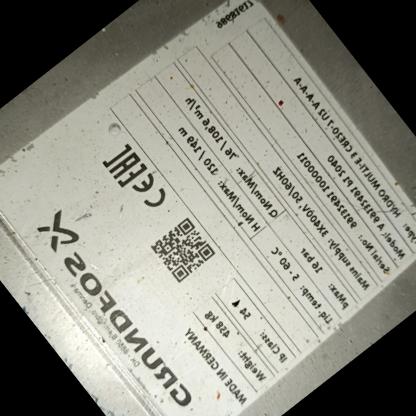
Klasa: tabliczka-znamionowa